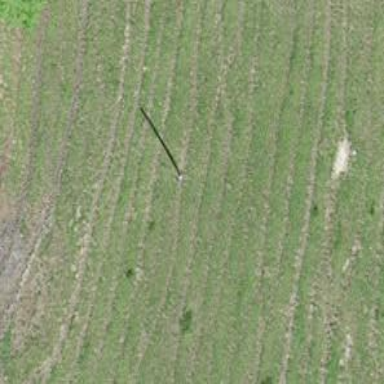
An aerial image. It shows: Minor power line.